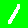
Digit: 1